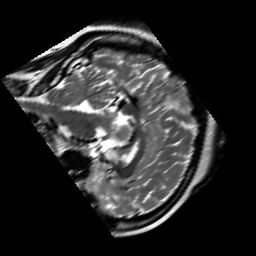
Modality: T2w
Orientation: sagittal
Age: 28
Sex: female
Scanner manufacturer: siemens
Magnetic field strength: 3 T
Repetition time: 7 s
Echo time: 0.09 s